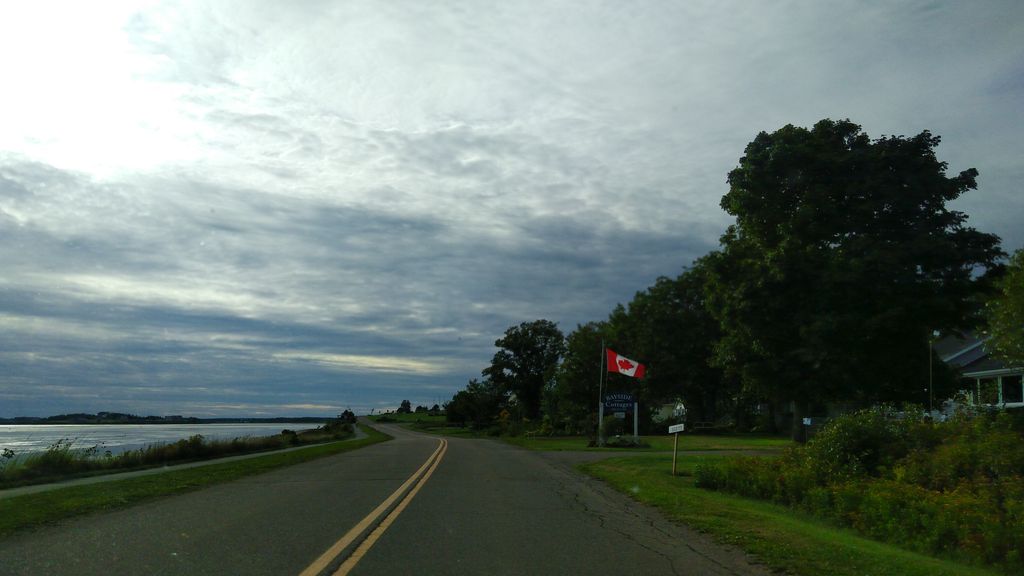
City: charlottetown